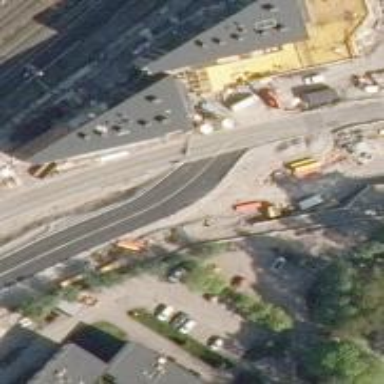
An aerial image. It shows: Tram level crossing on the railway.